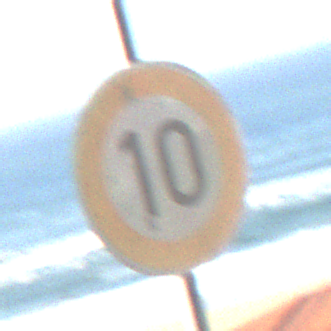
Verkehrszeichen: Geschwindigkeit10
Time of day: MorningAfternoon
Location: Outdoor (Urban)
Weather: Clear
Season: NotSpecified
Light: Natural